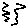
Label: zigzag